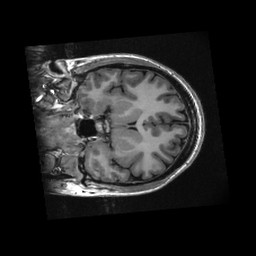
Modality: T1w
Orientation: coronal
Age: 30
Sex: female
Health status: healthy
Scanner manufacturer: ge
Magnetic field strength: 3 T
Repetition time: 0.0084 s
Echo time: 0.003092 s